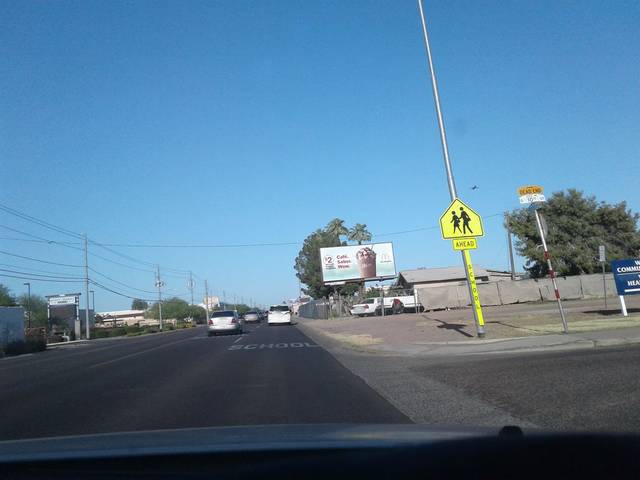
Region: United States
Coordinates: 33.437, -112.061